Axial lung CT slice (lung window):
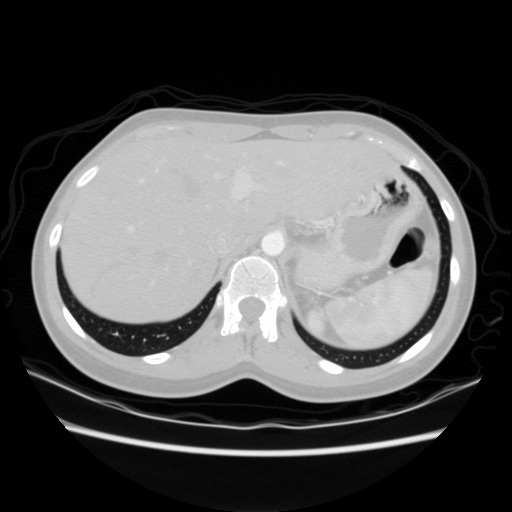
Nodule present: no